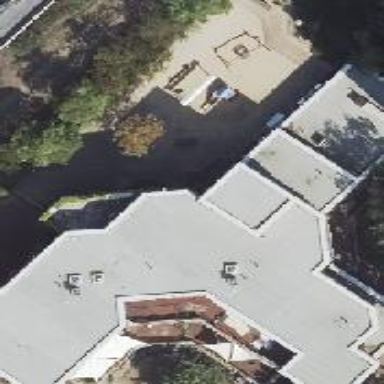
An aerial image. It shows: Part of building.